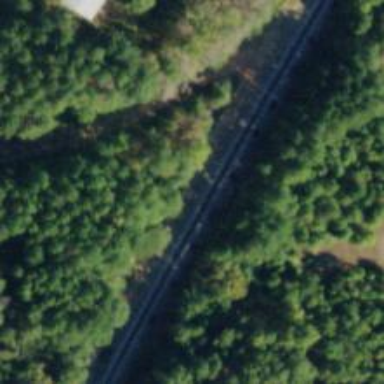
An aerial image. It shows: Abandoned railway yard.